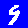
Digit: 9